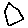
Label: hexagon